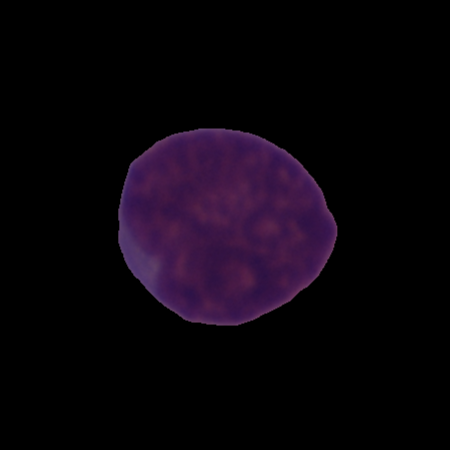
Label: cancer